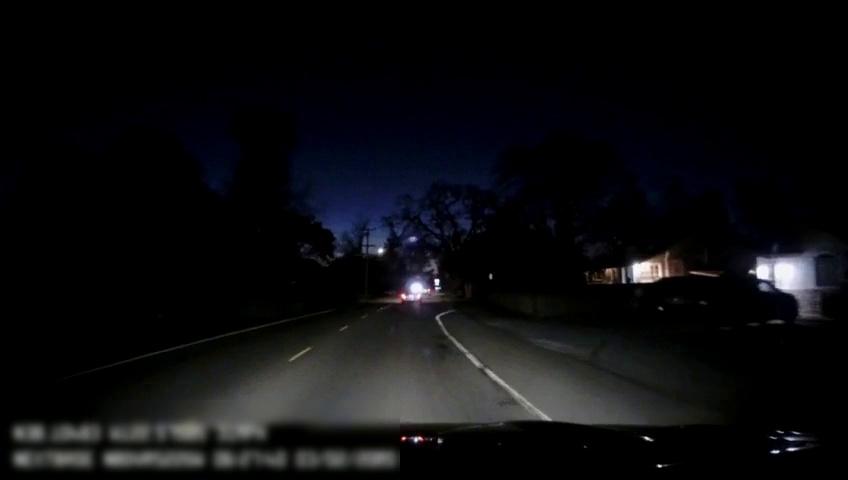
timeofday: Night
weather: Cloudy
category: Drivable Space
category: Vehicles | Car
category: Vehicles | SUV
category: Vehicles | Car
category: Lanes | Current Lane
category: Lanes | Current Lane
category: Lanes | Opposite Lane